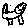
Label: cat